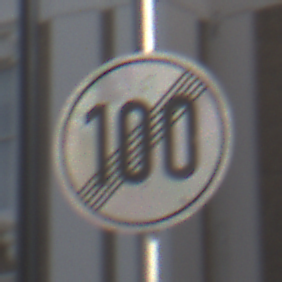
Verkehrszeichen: EndeGeschwindigkeit100
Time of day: MorningAfternoon
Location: Outdoor (Urban)
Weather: PartlyCloudy
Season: NotSpecified
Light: Natural